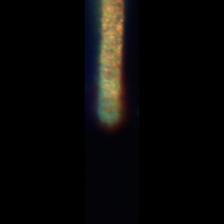
Taxon: Guinardia
Group: Diatoms